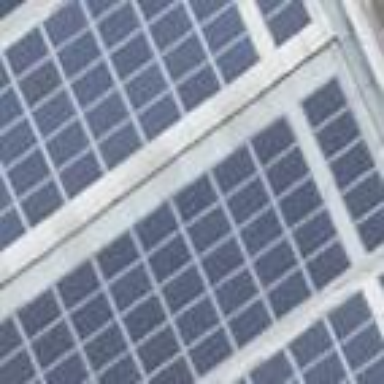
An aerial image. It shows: Small solar photovoltaic panel generator installed on roof with 40 solar modules.